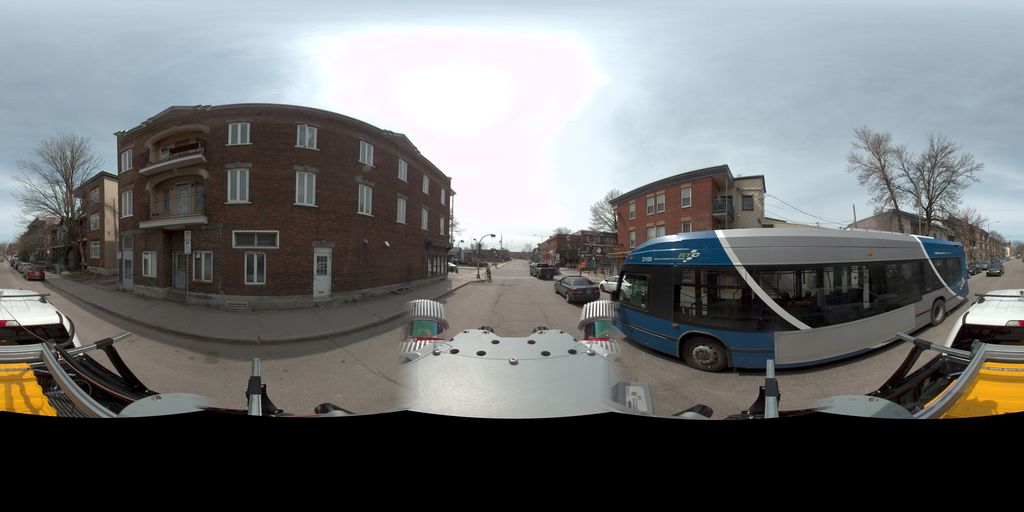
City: quebec_city